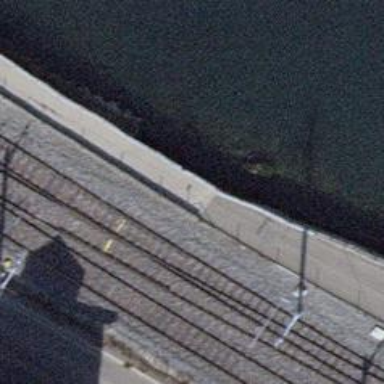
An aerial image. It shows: Retaining wall.